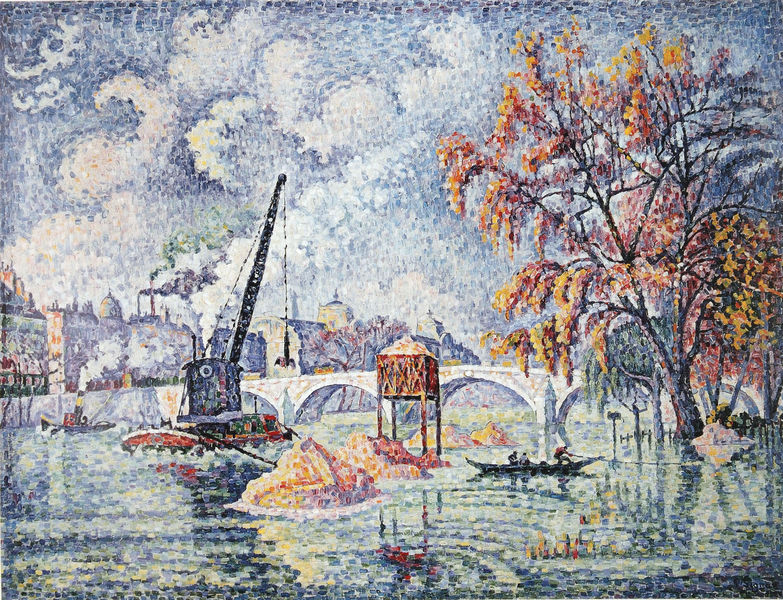
Titel: Le Pont Royal. Inondations (Paris), Die Brücke "Pont Royal" in Paris. Überschwemmung
Künstler: Paul Signac
Institution: (Privatsammlung)
Schlagwörter: baum, blau, dunkel, gemälde, himmel, laub, mann, meer, schatten, wasser, weiß, wolken, bäume, fluss, gelb, grün, impressionismus, landschaft, menschen, sand, see, stadt, ufer, äste, braun, bunt, fenster, frankreich, grau, hell, licht, männer, orange, paris, pfeiler, schwarz, straße, stützen, gebäude, haus, rot, wolke, beige, expressionismus, leute, malerei, stein, öl, häuser, hügel, natur, schilf, spiegelung, stamm, weide, brücke, gewässer, hütte, kanal, kirche, qualm, rauch, sonne, insel, gold, pflanze, rosa, arbeit, boot, boote, kahn, kamin, schornstein, turm, schiff, schiffe, sommer, wellen, ansicht, bogen, divisionismus, fassade, fassaden, man, fischer, moderne, pointilismus, schotter, abstrakt, modern, schornsteine, dunst, tag, herbst, fabrik, arbeiter, figuren, französisch, hafen, industrie, kies, seine, bogenbrücke, kuppel, lastkahn, ölgemälde, dampf, dampfer, dampfschiff, kutter, essen, monet, ruderboot, ruderer, manet, skyline, eindruck, impression, stadtansicht, bögen, punkte, helligkeit, kreuz, kuppeln, dom, kanu, kran, technik, wasserpflanzen, punkt, tupfen, mosaik, flecken, picasso, romanik, reflektion, seerosen, seurat, sisley, signac, fröhlich, freundlich, bau, getupft, bauen, brücken, inseln, baustelle, augenblick, pointillismus, postimpressionismus, neoimpressionismus, bauarbeiten, pisarro, pointillistisch, brückenpfeiler, gondel, dampfboot, wassser, kupel, aufschütten, ausguck, bagger, bot, eypressionismus, flussbager, industri, schleppkran, staab, abgase, bake, 1880, reinfarbig, ladekran, schiff mit kran vor industriegebiet